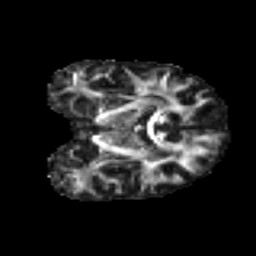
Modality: FA
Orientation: coronal
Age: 51
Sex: female
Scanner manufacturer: ge
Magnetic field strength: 3 T
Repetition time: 7.8 s
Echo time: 0.0606 s